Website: home-depot
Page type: newsletter-management
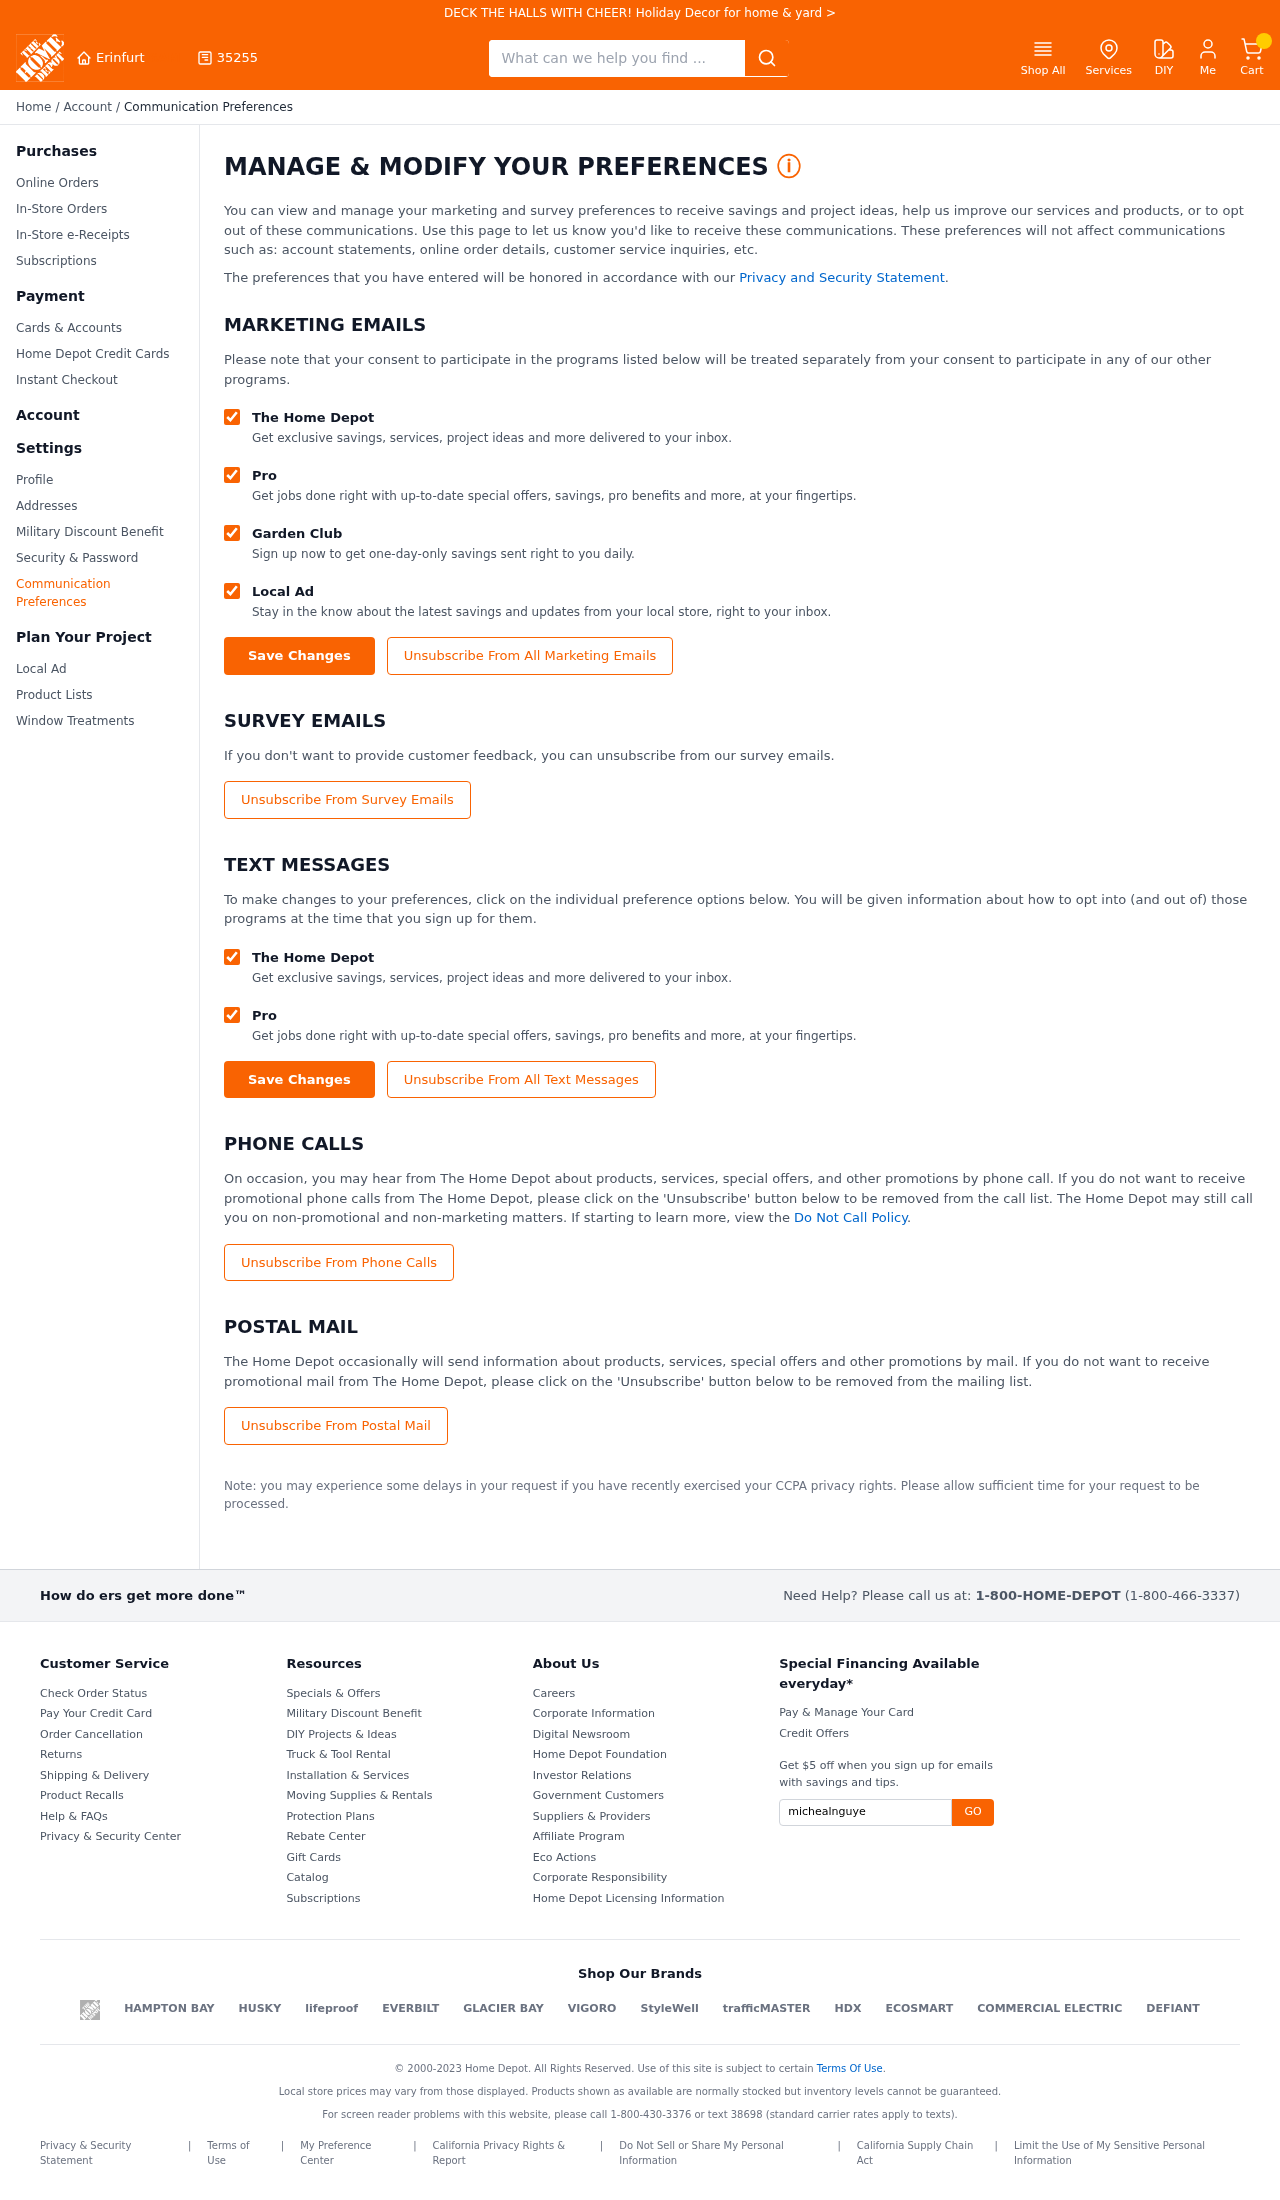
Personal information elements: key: PII_CITY
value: Erinfurt
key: PII_POSTCODE
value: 35255
Search elements: key: HEADER_SEARCH
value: What can we help you find ...